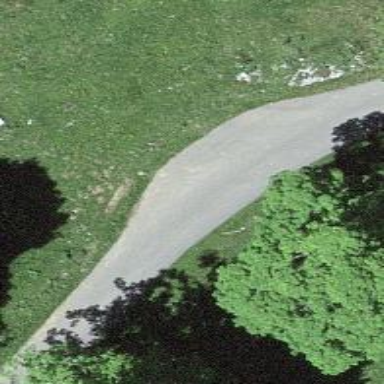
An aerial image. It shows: Unclassified road with asphalt surface. The track type is grade 1.